Aerial crown-view tile of a tropical tree (Barro Colorado Island, Panama), acquired 20250915:
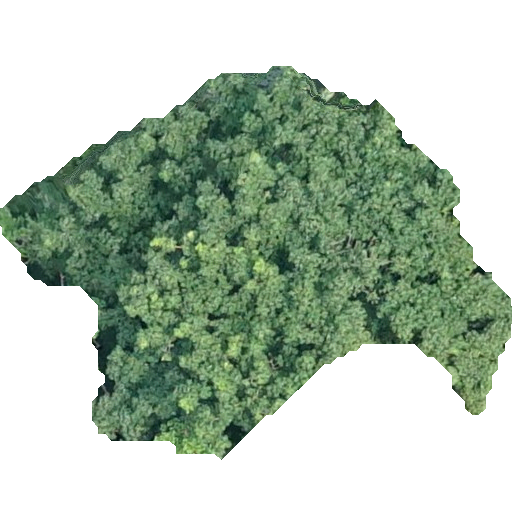
Species: Pseudobombax septenatum
GBIF accepted scientific name: Pseudobombax septenatum
Crown area: 174.594 m²